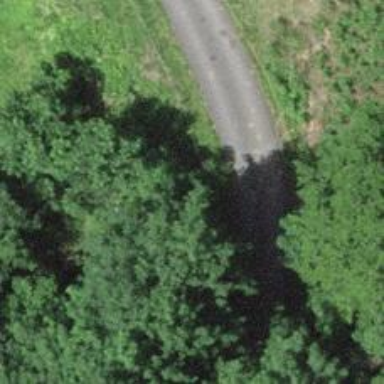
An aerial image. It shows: Culvert tunnel.